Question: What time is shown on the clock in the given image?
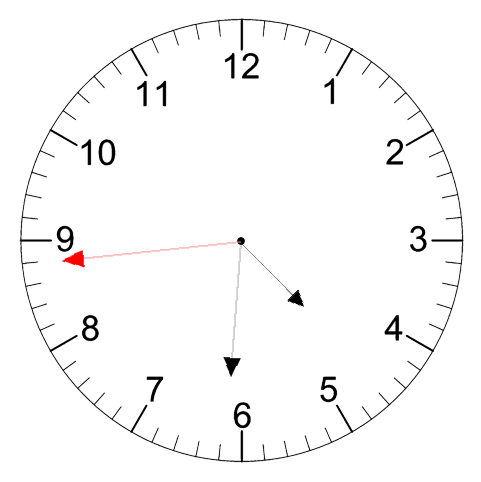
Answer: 04:30:44